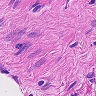
Metastatic tissue present: no